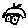
Label: car